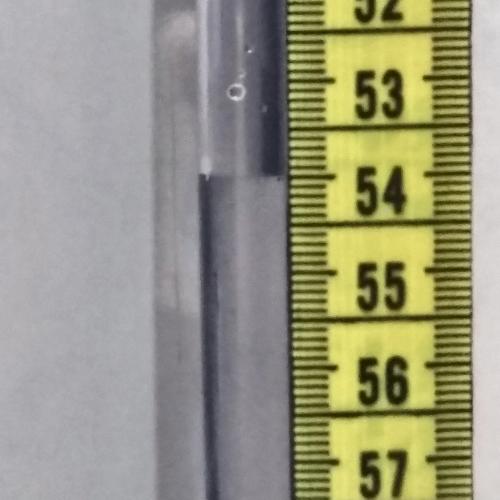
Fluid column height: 54.0 cm